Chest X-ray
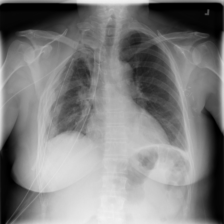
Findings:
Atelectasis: negative
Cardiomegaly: negative
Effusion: negative
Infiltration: negative
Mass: negative
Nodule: negative
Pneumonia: negative
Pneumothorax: negative
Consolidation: negative
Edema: negative
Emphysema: negative
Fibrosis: negative
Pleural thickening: negative
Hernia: negative